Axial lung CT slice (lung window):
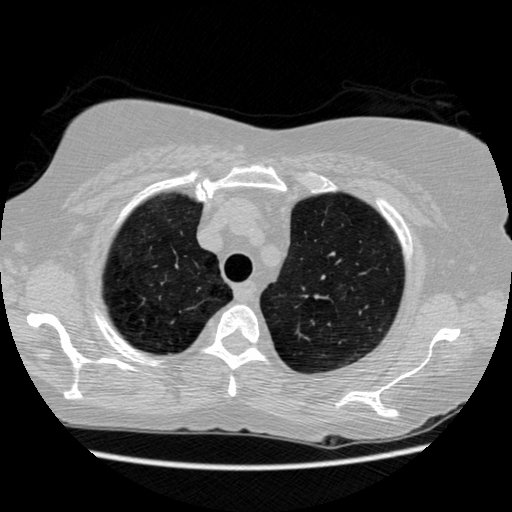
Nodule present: no